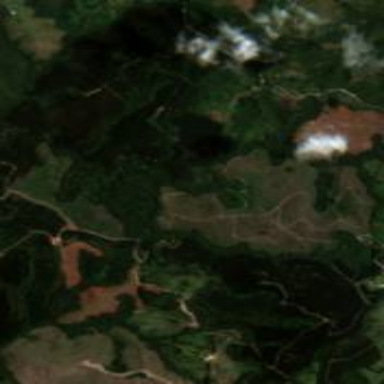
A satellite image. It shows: Forest with evergreen needle-leaved trees.